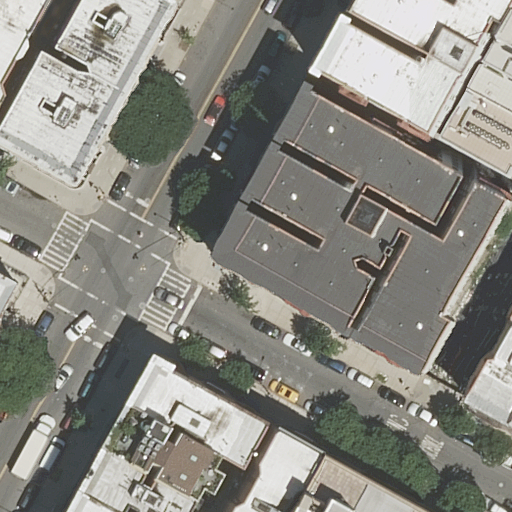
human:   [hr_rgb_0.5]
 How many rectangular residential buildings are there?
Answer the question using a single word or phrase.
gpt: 5

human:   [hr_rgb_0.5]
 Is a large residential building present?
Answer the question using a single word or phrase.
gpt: yes

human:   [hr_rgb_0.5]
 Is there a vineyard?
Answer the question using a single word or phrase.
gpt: no

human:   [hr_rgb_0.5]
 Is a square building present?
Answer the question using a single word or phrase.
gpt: no

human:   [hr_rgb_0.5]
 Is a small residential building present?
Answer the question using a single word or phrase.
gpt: yes

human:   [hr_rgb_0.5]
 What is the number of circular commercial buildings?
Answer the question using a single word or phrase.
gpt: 0

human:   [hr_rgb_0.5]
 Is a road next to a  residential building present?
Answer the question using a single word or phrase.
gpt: yes

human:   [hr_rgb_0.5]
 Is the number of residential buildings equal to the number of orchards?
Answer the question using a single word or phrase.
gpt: no

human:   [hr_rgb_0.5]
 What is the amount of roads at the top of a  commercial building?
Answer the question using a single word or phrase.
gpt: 0

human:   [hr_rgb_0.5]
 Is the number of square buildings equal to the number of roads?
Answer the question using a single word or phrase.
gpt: no

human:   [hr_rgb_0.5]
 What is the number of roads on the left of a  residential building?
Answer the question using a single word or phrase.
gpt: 1

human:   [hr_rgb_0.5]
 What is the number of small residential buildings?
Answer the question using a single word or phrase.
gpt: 4

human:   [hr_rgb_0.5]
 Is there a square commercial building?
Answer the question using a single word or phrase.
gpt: no

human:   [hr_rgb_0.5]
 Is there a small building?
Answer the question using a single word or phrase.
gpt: yes

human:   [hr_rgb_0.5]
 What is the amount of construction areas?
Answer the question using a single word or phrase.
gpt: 0

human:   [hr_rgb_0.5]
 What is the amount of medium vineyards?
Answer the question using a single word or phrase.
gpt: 0

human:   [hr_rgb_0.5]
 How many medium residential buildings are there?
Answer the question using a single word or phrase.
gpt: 8

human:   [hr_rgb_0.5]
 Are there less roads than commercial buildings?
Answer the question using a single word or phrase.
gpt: no

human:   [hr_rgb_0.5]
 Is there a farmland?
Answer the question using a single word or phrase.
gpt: no

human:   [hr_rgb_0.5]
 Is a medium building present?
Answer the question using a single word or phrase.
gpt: yes

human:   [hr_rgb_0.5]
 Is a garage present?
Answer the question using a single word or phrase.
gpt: no

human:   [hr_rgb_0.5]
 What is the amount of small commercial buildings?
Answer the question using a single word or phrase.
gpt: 0

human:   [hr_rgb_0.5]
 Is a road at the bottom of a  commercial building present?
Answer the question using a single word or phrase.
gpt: no

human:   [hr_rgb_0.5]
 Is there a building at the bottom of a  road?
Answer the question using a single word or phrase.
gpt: yes

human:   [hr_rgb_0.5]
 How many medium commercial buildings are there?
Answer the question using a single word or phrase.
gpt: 0

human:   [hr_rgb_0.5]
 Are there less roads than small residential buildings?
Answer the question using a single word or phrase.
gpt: yes

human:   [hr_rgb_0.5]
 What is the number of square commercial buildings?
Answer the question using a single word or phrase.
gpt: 0

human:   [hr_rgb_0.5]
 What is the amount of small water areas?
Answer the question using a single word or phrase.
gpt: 0

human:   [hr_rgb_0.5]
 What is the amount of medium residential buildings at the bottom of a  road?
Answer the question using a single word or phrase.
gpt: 5

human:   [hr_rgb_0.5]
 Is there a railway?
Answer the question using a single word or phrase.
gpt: no

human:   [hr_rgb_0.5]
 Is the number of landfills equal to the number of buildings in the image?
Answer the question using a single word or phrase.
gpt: no

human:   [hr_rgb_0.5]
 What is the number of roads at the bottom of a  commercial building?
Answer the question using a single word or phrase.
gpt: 0

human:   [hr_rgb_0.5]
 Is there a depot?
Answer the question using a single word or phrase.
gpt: no

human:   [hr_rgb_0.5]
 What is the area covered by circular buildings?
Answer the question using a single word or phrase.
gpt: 0m2

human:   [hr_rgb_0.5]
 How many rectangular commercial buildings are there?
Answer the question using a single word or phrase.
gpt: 0

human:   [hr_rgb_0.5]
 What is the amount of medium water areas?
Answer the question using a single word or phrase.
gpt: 0